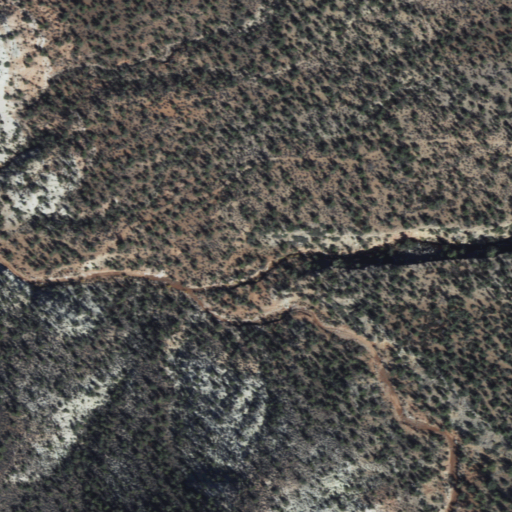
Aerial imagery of valley in Arizona named Ide Valley containing shrub and evergreen forest